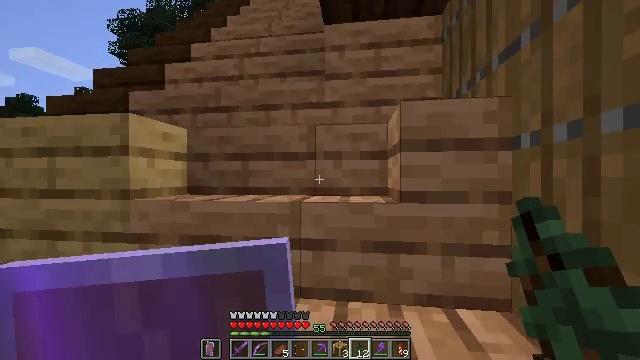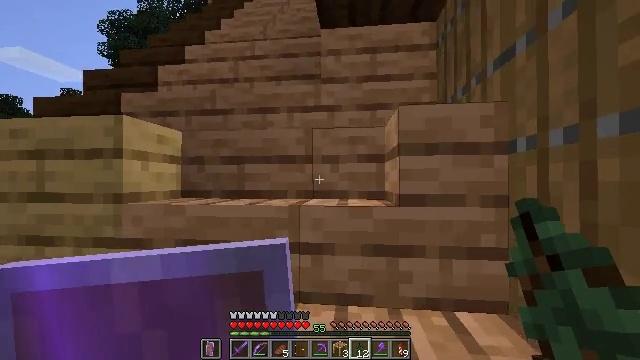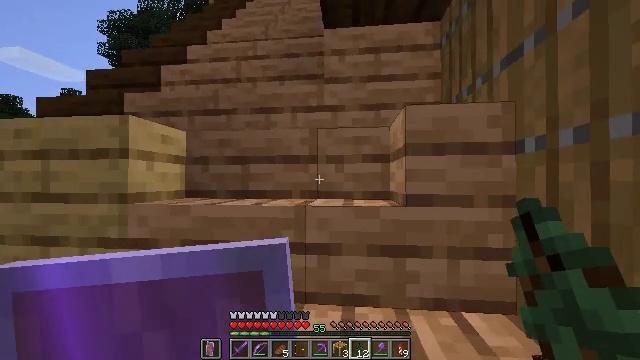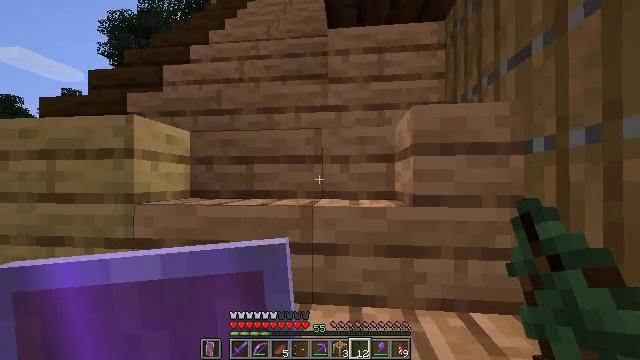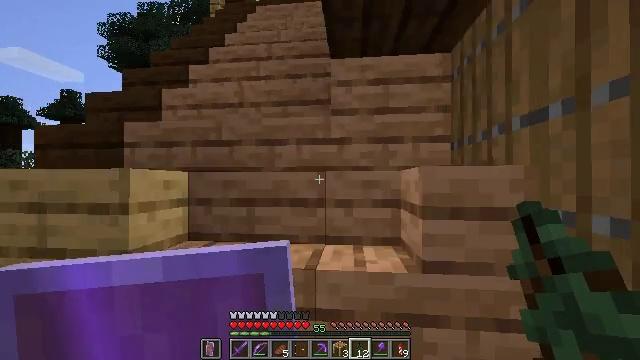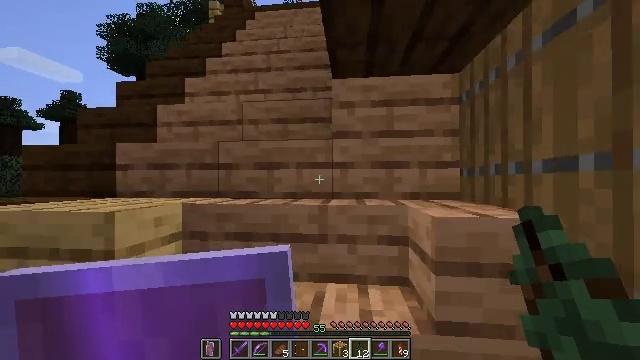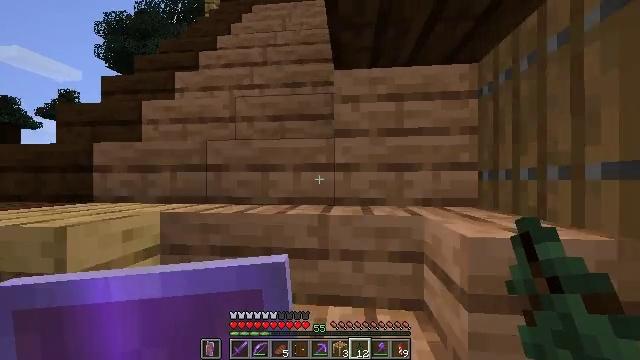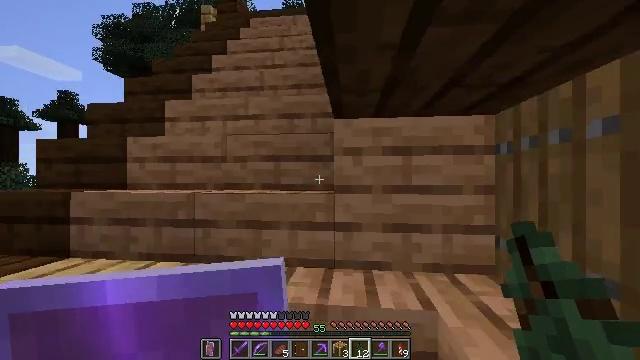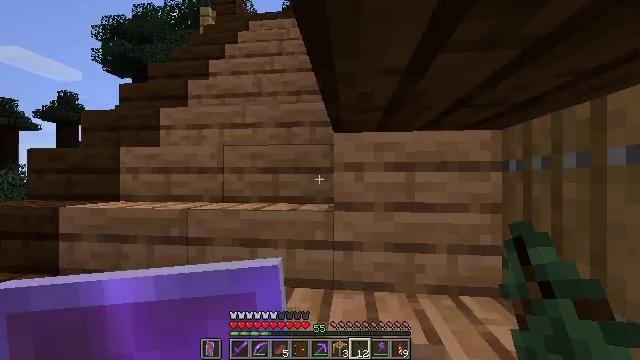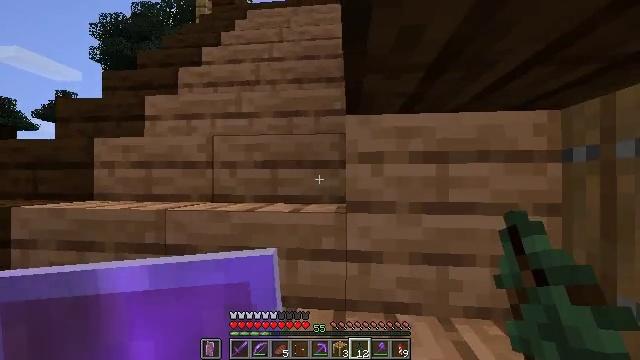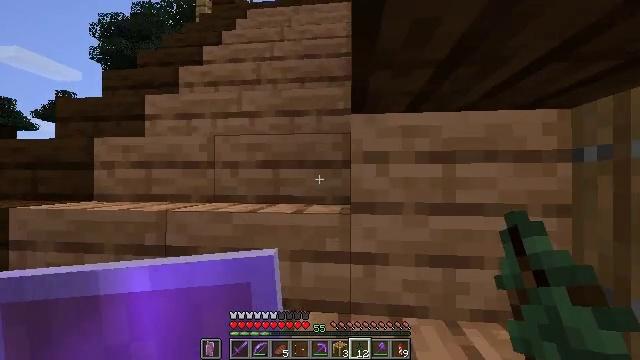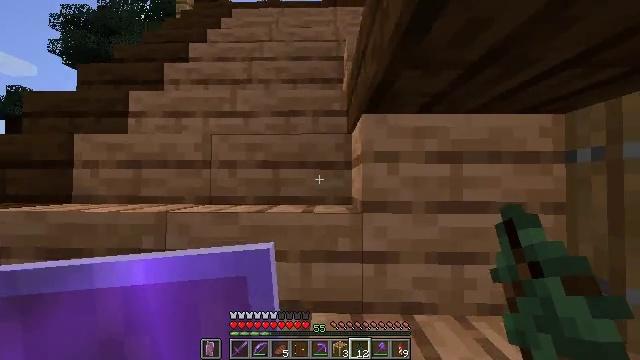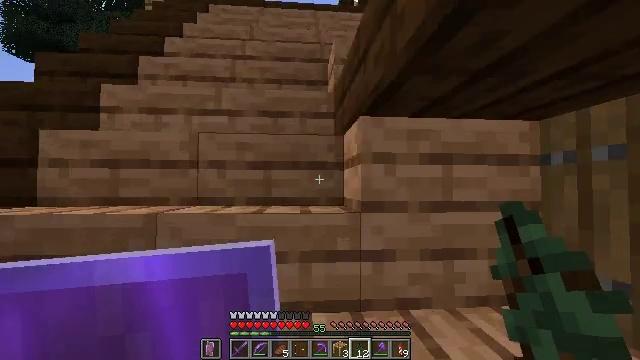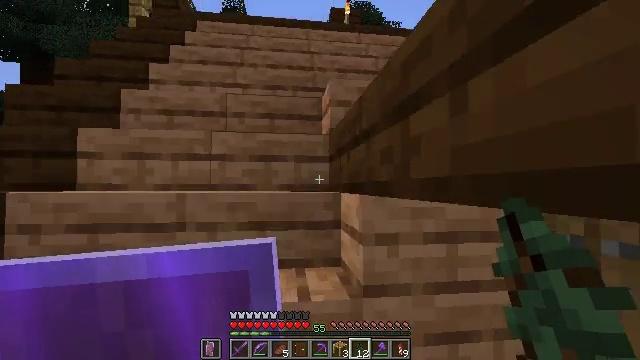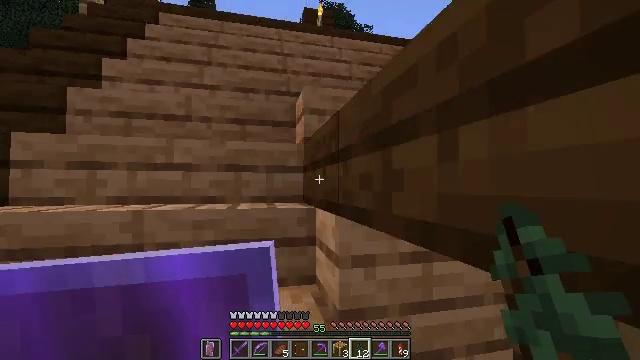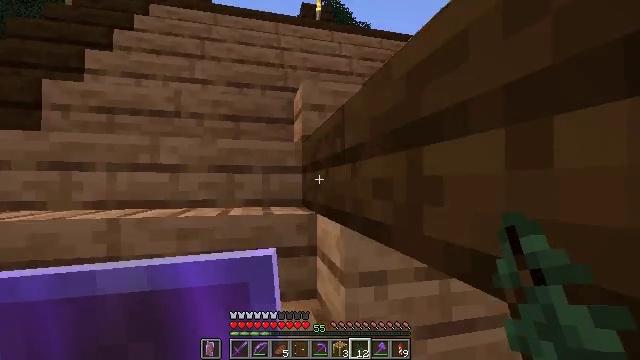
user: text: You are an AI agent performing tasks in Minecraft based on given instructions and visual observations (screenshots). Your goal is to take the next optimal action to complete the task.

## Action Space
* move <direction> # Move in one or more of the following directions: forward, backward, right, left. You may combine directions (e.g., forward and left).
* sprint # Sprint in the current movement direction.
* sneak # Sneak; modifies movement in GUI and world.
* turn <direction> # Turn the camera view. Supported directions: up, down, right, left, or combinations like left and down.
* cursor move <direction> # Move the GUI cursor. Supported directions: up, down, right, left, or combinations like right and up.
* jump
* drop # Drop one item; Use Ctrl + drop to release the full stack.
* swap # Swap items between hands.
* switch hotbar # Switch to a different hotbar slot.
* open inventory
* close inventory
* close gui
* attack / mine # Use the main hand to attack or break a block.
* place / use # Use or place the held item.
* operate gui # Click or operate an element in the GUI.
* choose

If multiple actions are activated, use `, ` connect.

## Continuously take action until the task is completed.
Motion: motion action
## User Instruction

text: Break the brown shulker box to pick it up.
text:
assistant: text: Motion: move forward, turn right
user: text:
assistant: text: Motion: move forward
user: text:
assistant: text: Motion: move forward
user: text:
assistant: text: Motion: move forward
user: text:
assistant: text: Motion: move forward
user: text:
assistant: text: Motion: move forward
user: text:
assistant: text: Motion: move forward
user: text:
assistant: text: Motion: move forward
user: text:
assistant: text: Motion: move forward and move left
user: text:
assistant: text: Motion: move forward and move left
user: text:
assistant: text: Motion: move forward and move left, turn right
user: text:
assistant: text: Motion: move forward, turn right
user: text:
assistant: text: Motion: move forward, turn right
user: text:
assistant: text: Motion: move forward, turn right
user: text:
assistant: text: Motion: move forward
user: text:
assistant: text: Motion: move forward, turn right
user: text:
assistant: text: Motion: move forward, turn right and down
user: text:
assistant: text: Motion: move forward, turn right and down
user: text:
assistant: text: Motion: move forward, turn right and down
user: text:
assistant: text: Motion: move forward
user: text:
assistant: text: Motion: move forward
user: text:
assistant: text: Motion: move forward, turn left and down
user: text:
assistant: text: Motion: move forward, turn left and down
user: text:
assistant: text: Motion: move forward
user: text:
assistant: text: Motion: move forward
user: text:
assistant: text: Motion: move forward
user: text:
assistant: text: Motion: move forward
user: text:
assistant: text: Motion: move forward
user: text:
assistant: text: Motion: move forward, turn right
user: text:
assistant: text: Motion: move forward, turn right and down